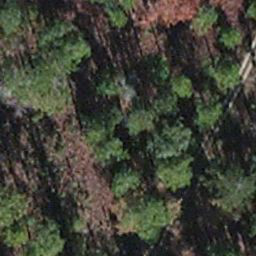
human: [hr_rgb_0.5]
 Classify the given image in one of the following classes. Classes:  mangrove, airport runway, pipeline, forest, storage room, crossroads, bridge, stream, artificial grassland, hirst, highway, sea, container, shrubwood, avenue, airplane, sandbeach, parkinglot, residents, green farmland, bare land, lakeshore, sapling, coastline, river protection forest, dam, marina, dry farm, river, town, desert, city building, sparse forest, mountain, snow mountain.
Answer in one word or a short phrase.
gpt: sapling